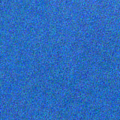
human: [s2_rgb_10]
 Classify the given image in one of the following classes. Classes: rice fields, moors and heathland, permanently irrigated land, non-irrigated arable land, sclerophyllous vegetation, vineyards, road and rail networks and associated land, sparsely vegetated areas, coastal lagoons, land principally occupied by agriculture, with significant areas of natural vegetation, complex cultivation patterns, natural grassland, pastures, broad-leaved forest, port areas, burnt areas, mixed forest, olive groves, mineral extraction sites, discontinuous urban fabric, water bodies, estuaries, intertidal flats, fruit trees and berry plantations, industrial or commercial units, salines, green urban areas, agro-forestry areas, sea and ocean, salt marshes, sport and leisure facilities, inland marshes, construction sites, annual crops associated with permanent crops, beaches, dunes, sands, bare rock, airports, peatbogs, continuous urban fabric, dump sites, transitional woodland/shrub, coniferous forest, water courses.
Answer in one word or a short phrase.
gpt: sea and ocean